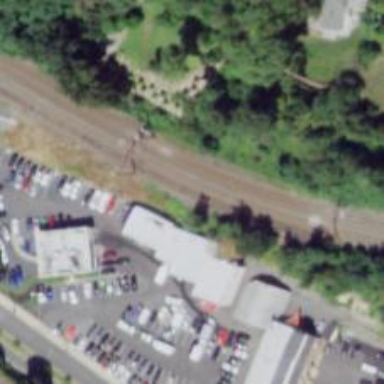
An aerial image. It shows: Rail yard with electrified contact lines for the trains.